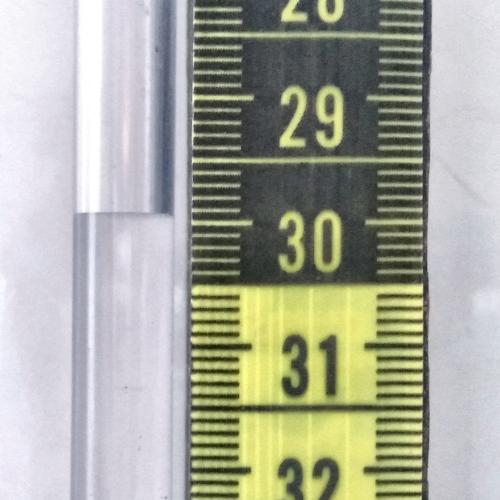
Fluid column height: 29.9 cm